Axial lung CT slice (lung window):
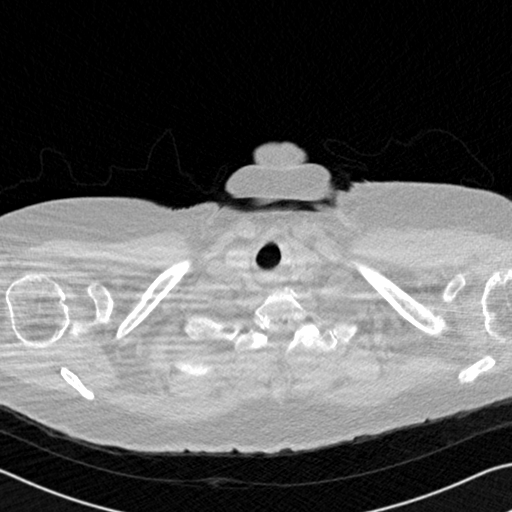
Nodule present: no